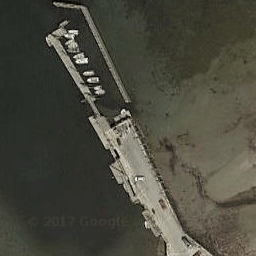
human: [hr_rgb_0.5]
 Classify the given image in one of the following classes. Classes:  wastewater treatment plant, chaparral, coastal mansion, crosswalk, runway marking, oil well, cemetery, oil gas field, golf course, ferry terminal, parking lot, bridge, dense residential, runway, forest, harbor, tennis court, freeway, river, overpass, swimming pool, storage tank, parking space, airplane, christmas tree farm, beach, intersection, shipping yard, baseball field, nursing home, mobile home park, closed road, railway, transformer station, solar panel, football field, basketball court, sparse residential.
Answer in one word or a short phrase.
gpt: ferry terminal